Question: I have installed on premise Dynamics CRM 2013 but i can't see the create button. I can add contacts , accounts but i do not see the New, Delete, Copy a Link, Run Report command bar.
Do i need to do some settings?
Below is the image attach the menu which i can not see.
This i am able to see in the online CRM. Am i missing something.
FYI i am new to CRM so must this question is very very basic.

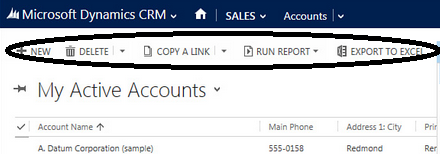
Answer: This looks like a Security Role issue. Please check the Security Role(s) for the user in question.